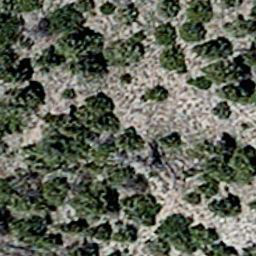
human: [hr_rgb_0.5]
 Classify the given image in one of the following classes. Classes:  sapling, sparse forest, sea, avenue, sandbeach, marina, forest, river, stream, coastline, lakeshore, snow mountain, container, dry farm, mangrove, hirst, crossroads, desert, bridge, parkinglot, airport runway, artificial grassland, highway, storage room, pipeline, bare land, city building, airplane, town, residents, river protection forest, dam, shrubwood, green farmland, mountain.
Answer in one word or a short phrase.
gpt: sparse forest